Interaction volume radius: 5 \u00c5
Interaction volume height: 15 \u00c5
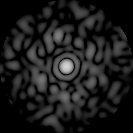
Disorder parameter: 0.7976